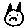
Label: cat